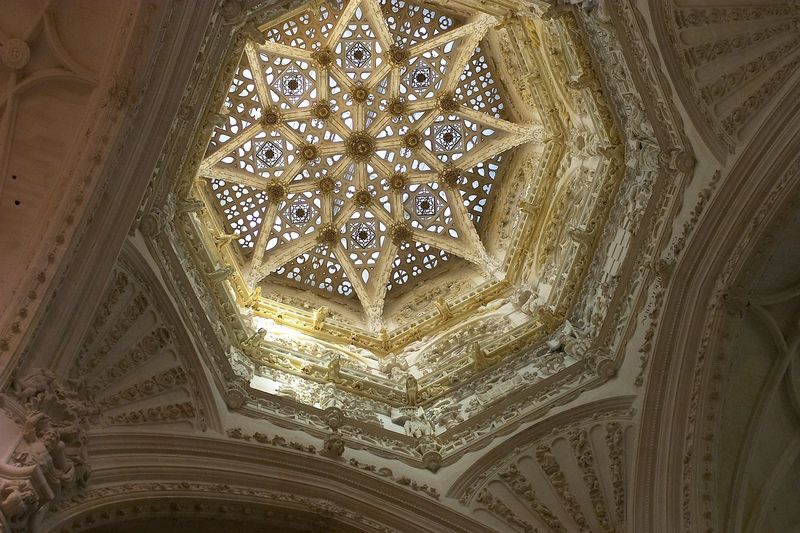
Titel: Kuppelgewölbe der Kathedrale von Burgos
Künstler: Hans von Trier
Standort: Burgos, Kathedrale (EU - E)
Schlagwörter: weiß, blume, braun, fenster, glas, licht, schwarz, säulen, stein, kirche, gold, decke, himmel, kuppel, church, window, symmetrie, ornamente, stuck, gewölbe, stern, mosaik, kathedrale, zacken, dekce, gips, deck, oberlicht, ceiling, firmament, fotot, star, mosaic, triangles, fresko, up, sqaures, 8 tips, fresken